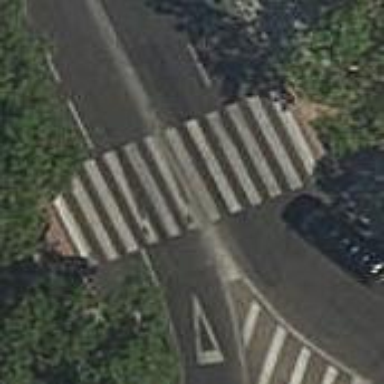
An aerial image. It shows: Traffic signals at road crossing.